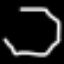
Label: octagon